Field crop: maize
Growth stage: 2
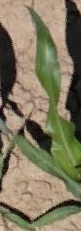
Species: maize